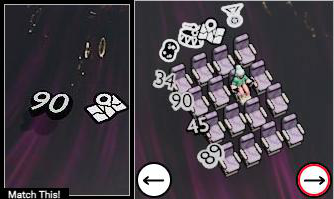
Task: seats
Answer: yes